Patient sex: M
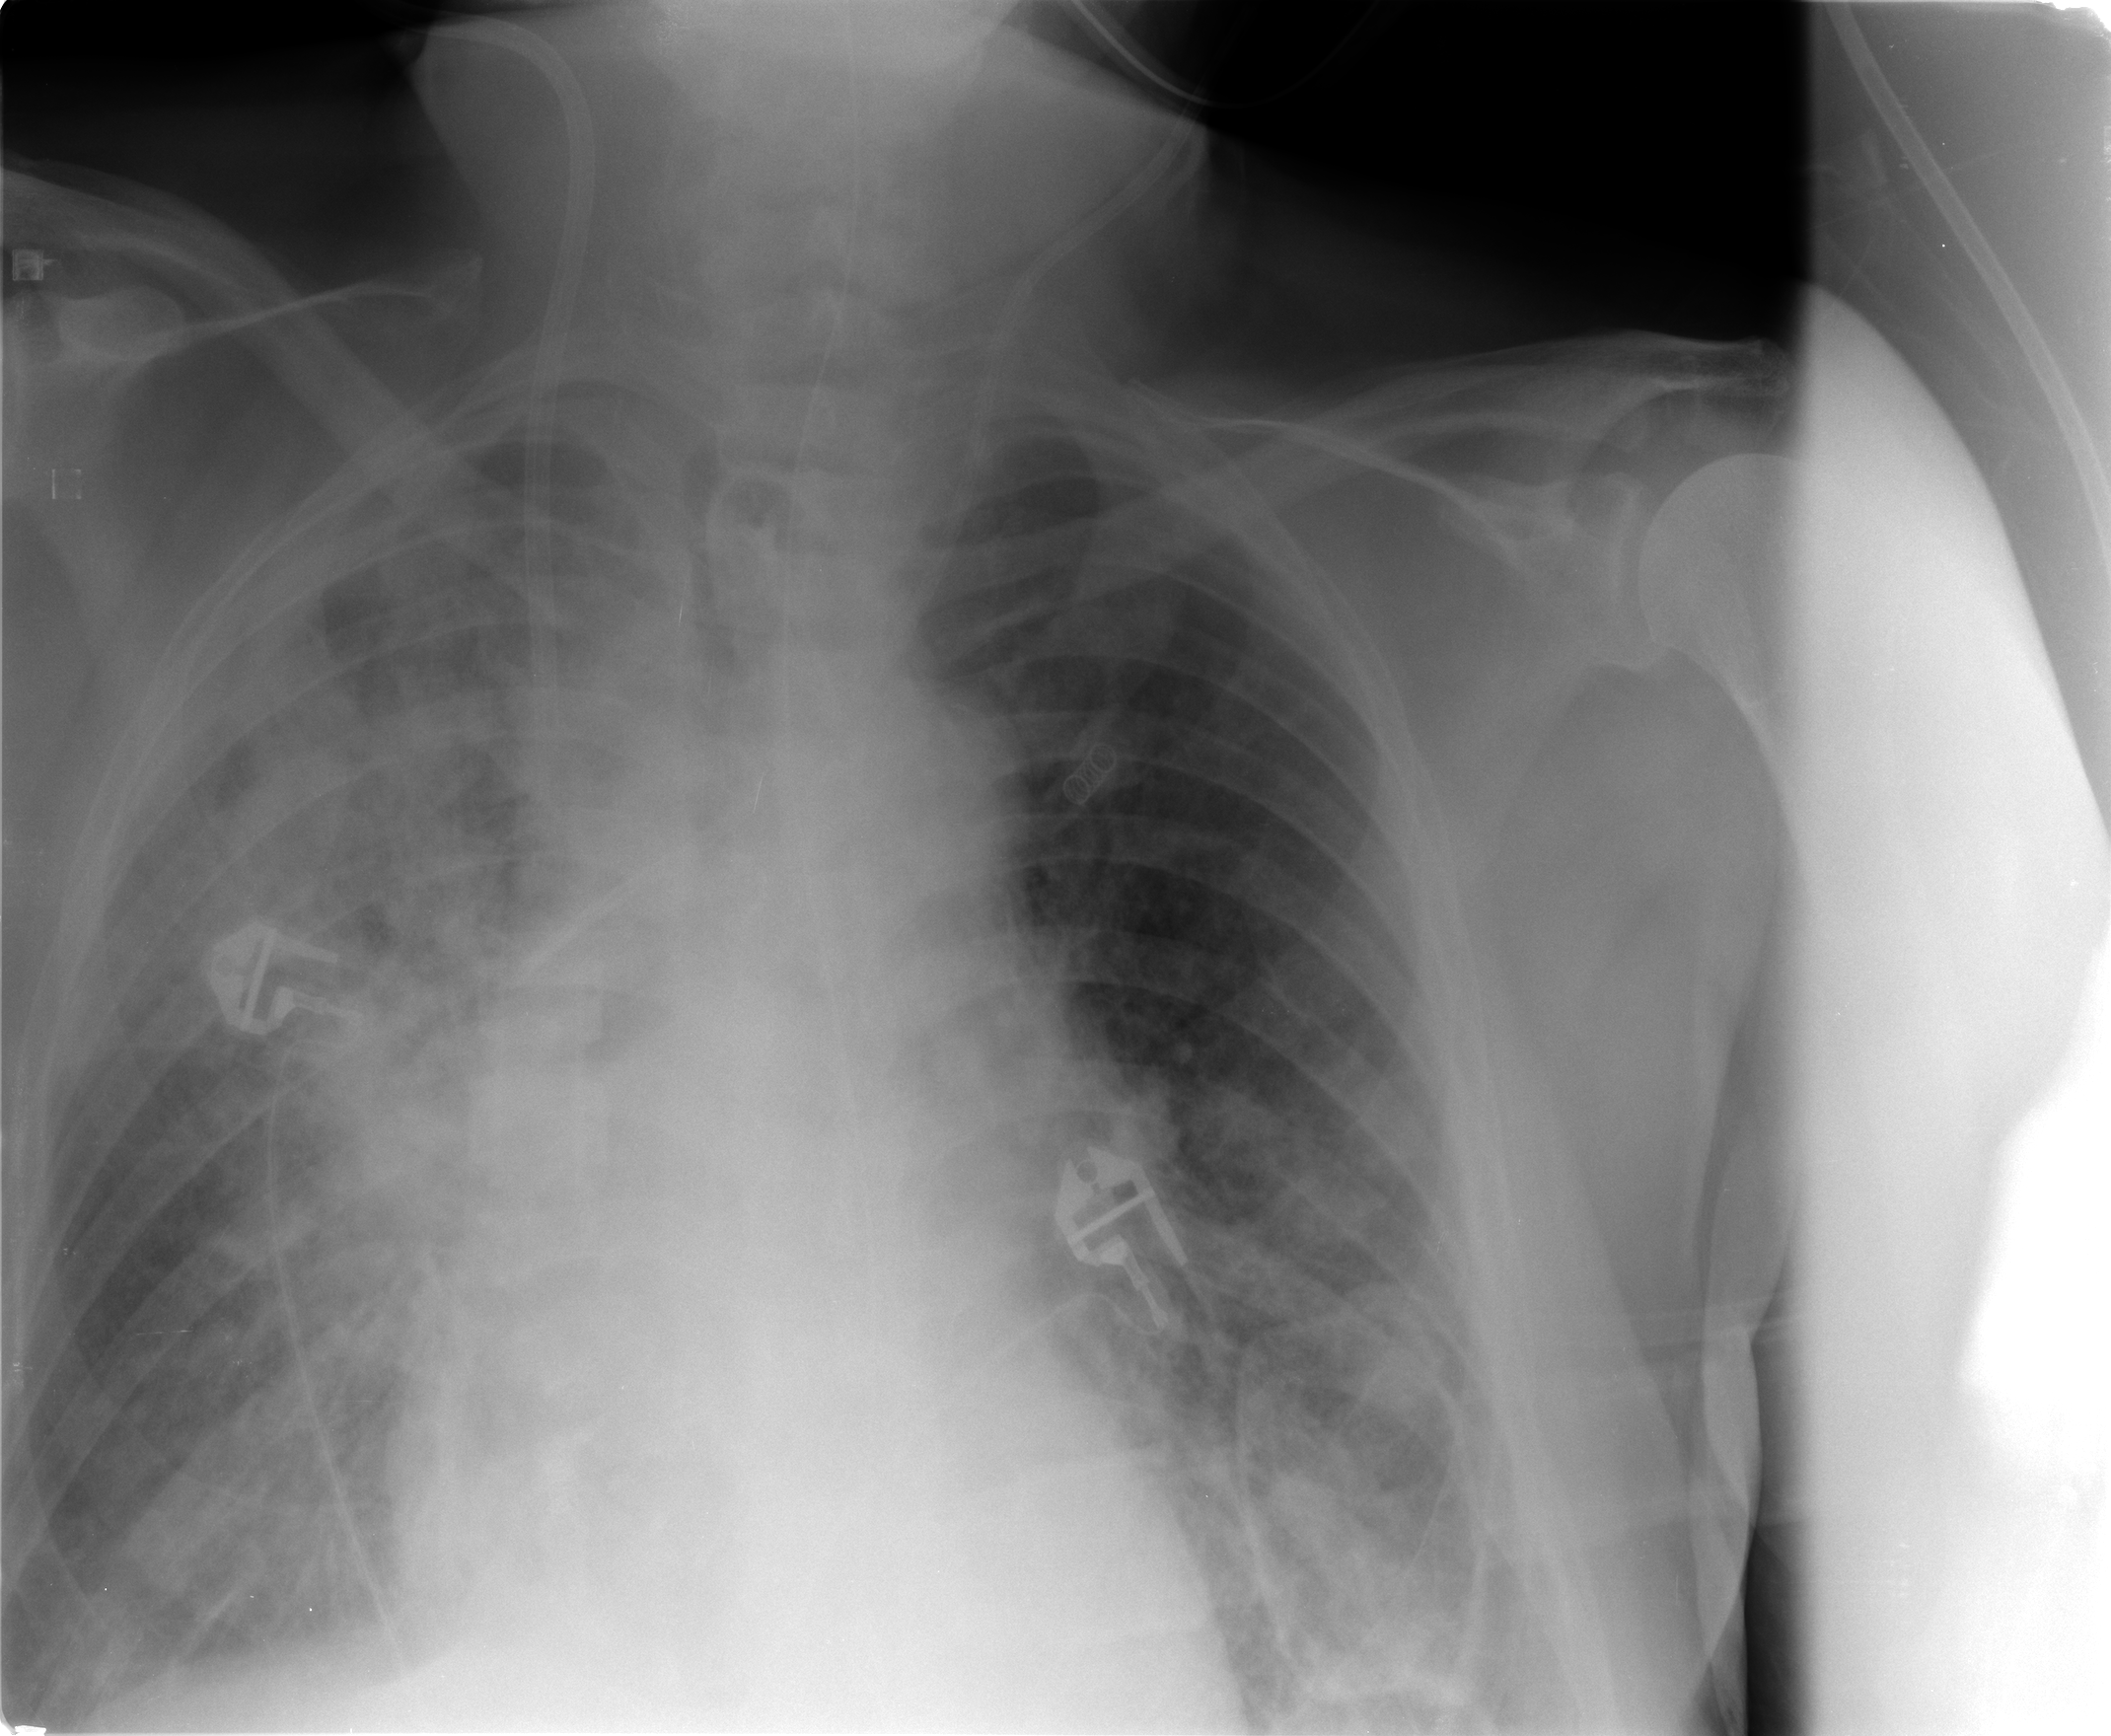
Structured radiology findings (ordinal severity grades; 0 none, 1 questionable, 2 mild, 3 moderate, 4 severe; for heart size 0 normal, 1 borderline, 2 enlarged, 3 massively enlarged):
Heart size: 1
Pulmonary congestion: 3
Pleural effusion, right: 2
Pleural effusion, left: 1
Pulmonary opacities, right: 4
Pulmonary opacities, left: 3
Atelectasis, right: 3
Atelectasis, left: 3